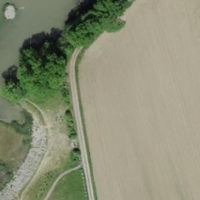
EUNIS habitat code: 52
Species observed at this site:
Phragmites australis
Centaurea scabiosa
Lycopus europaeus
Carpocoris fuscispinus
Ornithogalum umbellatum
Succisa pratensis
Cuculus canorus
Gryllus campestris
Epilobium hirsutum
Hippocrepis comosa